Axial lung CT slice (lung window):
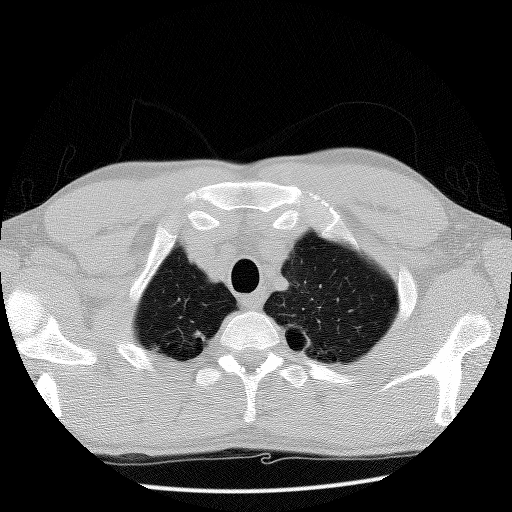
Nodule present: no